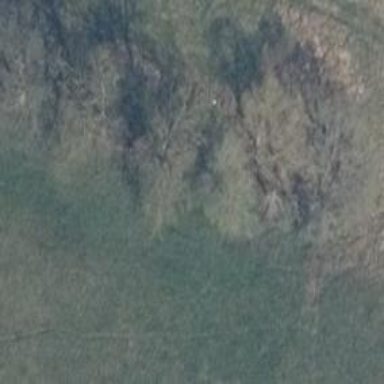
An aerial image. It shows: Row of trees in natural setting.